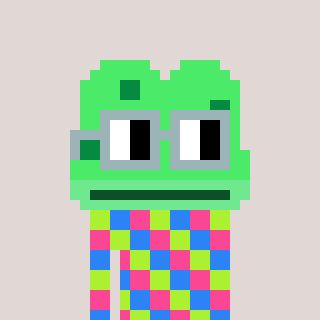
a pixel art character with square dark gray glasses, a frog-shaped head and a foggrey-colored body on a warm background